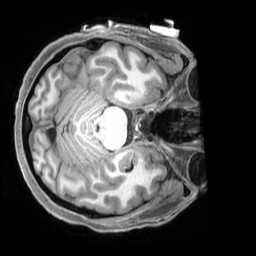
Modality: T1w
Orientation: axial
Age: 31
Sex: male
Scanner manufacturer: siemens
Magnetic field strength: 3 T
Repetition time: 2.3 s
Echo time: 0.00229 s